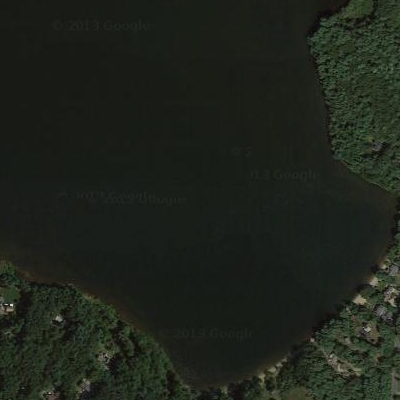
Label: RiverLake